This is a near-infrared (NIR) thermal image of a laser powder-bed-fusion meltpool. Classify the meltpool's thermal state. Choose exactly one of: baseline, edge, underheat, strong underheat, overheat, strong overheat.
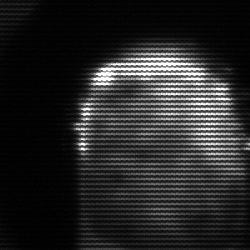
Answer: baseline